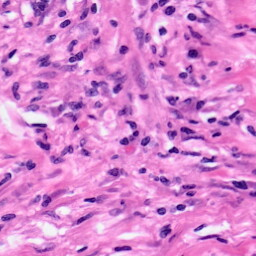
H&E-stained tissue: Pancreatic